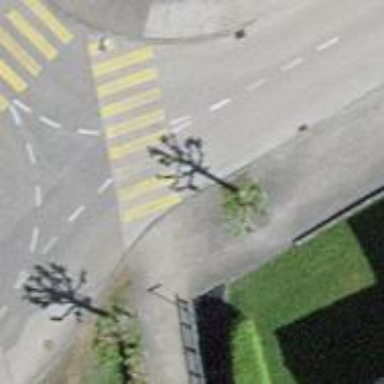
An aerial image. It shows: Marked crossing with zebra stripes on the road.